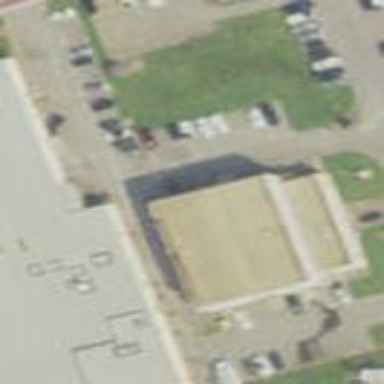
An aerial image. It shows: Parking area with surface.